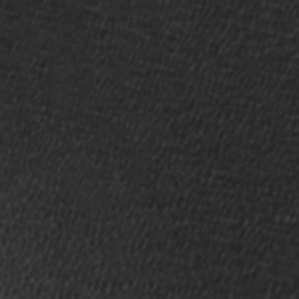
Label: frost